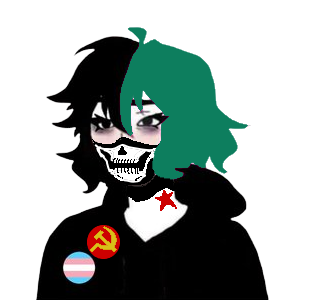
Label: 5_Doomer_Girl